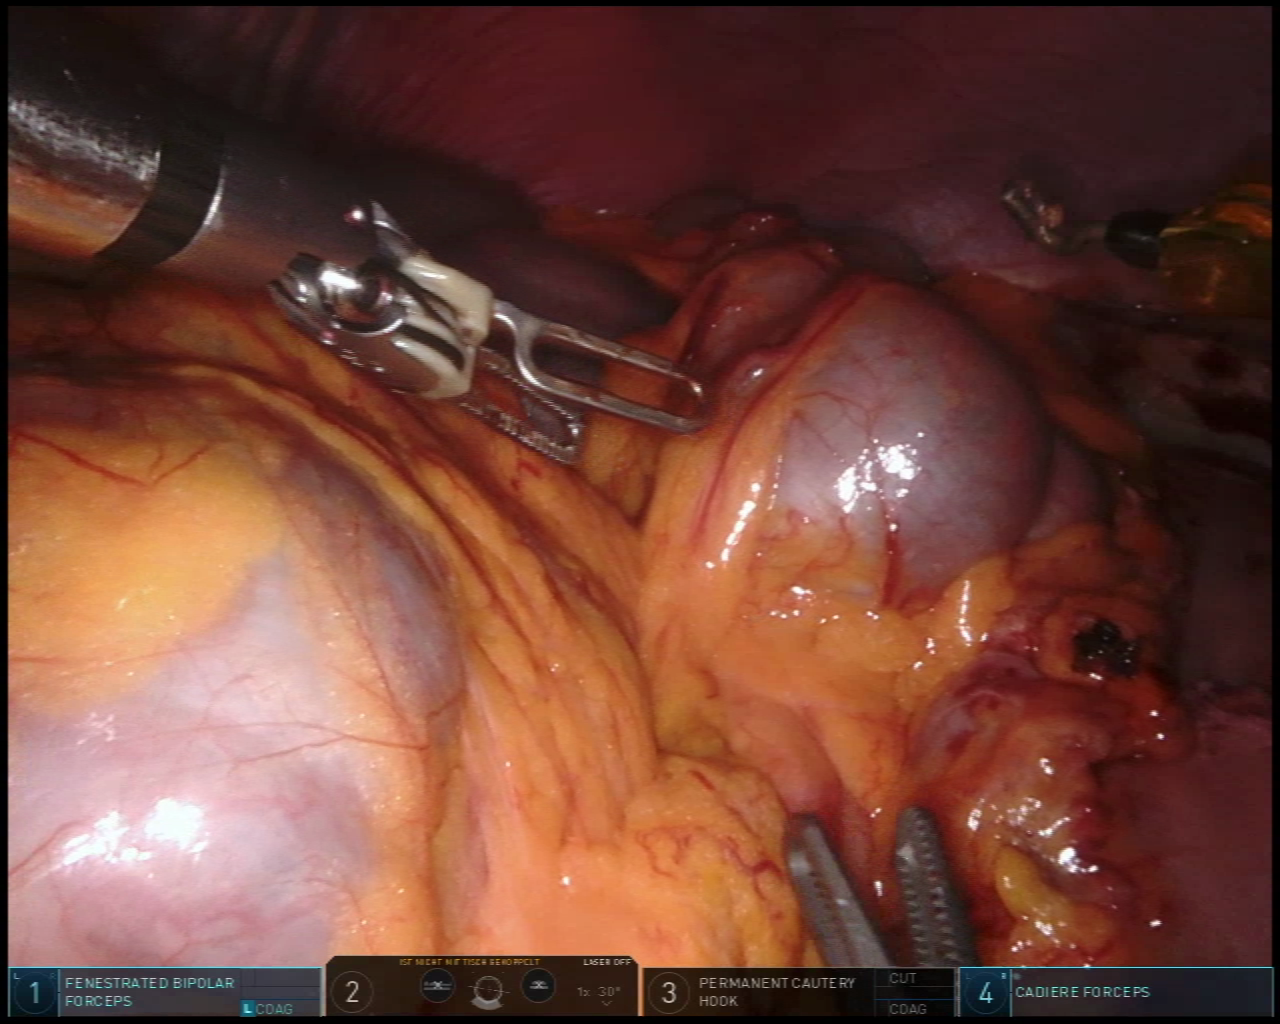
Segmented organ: colon
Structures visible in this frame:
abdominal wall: yes
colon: yes
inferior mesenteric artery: no
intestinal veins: no
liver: no
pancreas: no
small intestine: no
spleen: no
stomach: no
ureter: no
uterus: no
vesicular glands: no